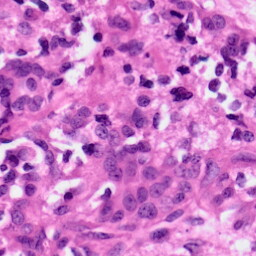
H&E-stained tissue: Ovarian